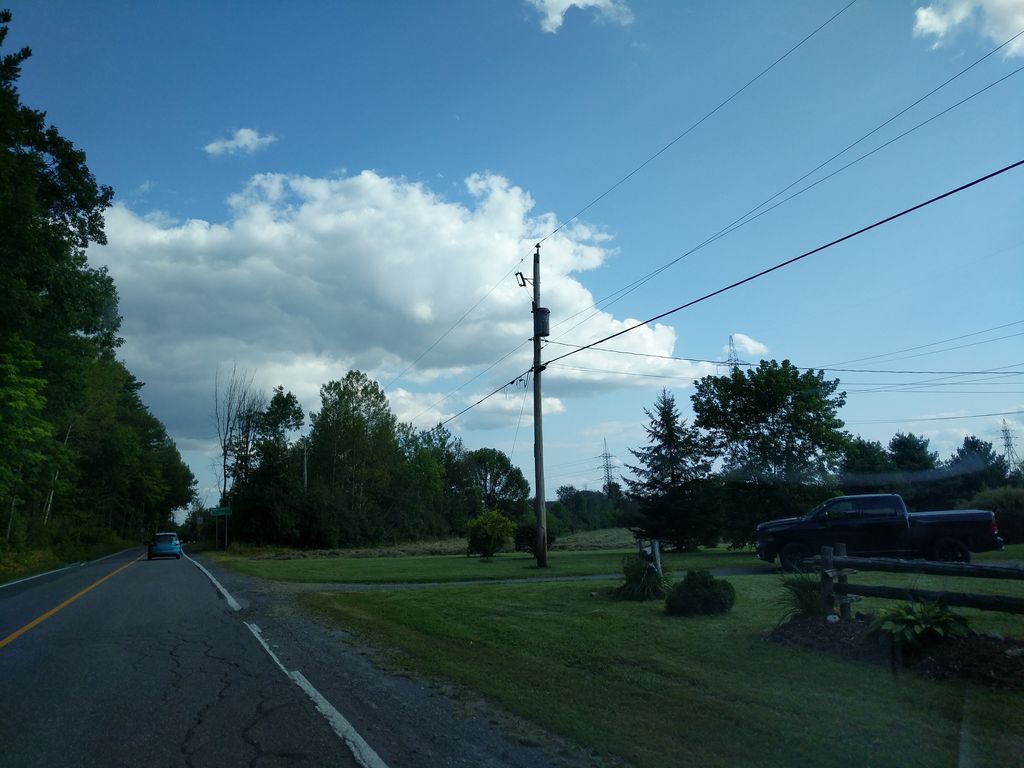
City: ottawa-gatineau